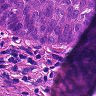
Metastatic tissue present: yes